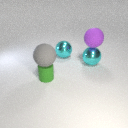
large cyan metal sphere in front of large cyan metal sphere